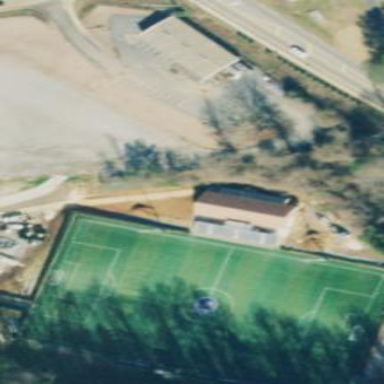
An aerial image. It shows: Soccer pitch for leisureland activities.